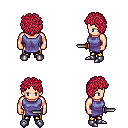
a pixel art fantasy rpg character, male body template, human, light skin, chain tabard jacket, gold greaves, ruby red curly afro hairstyle, metal boots, dagger, four views (front, back, left, right), 2x2 character sprite sheet, small pixel art, hard edges, no anti-aliasing